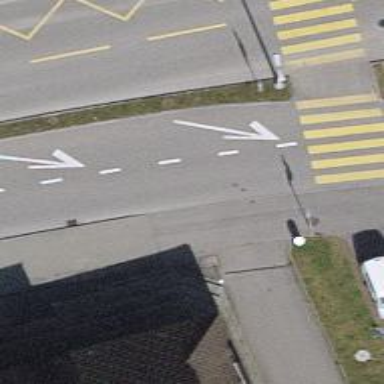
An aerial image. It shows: Tertiary road with asphalt surface. It has cycleway on the right side which is designated as bus lane.